Question: I am using the KineticJS library on my website, to add some functionality to an HTML5 canvas game I'm making.
I am drawing a number of images to the canvas using the library, but it's not quite drawing the images as I had hoped.
The images I'm drawing are all stored in an array, and are currently all being drawn to the canvas. However, they are all being drawn on top of each other, in the same location. This is fine in theory, since the user can drag and drop the images around the canvas, so they would be able to view them all by doing that. However, it's not particularly user friendly, since I am drawing roughly 30 images to the canvas, so for the user to have to move them all individually in order to be able to see them all at the same time is not particularly helpful.
I am using a version of the KineticJS library that I have saved locally, since there are one or two changes I wanted to make to the functionality it provided.
The function in the library that I'm using to draw the images looks like this:
'''
drawImage: function() {
var context = arguments[0];
context.save();
var a = Array.prototype.slice.call(arguments);
if(a.length === 6 || a.length === 10) {
if(a.length === 6) {
context.drawImage(a[1], a[2], a[3], a[4], a[5]);
}
else {
context.drawImage(a[1], a[2], a[3], a[4], a[5], a[6], a[7], a[8], a[9]);
}
}
context.restore();
}
'''
and this function draws all of the images on top of each other, all in the same location (top left hand corner of the canvas).
I want to edit this function, to create a 'grid' of locations at which the images in the array will be drawn. It doesn't matter if more than one image is drawn to the same grid cell, but at least there would images in more than one location.
I had tried doing this using a function I wrote- my function worked when used on its own, however when I tried to use it alongside the library, it then didn't work. So, I was wondering if I could potentially edit the drawImage function in the library, to include the code I wrote to create the 'grid' layout to draw the images to.
The function I wrote for drawing the images in a grid layout looks like this:
'''
function drawImage(imageObj) {
/* Create variables to select the array position randomly*/
var randomXPosition = function getRandomXPosition(minX, maxX){
return Math.floor(Math.random()*(maxX - minX +1)) +minX;
}
var randomYPosition = function getRandomYPosition(minY, maxY){
return Math.floor(Math.random()*(maxY - minY +1)) +minY;
}
/* Create arrays of X & Y coordinates, and select the array elements randomly for use as
coordinates at which to draw the images*/
var xPos = new Array();
xPos[0] = 10;
xPos[1] = 70;
xPos[2] = 130;
xPos[3] = 190;
xPos[4] = 250;
xPos[5] = 310;
xPos[6] = 370;
xPos[7] = 430;
xPos[8] = 490;
xPos[9] = 550;
xPos[10] = 610;
xPos[11] = 670;
xPos[12] = 730;
xPos[13] = 790;
xPos[14] = 850;
xPos[15] = 910;
var yPos = new Array();
yPos[0] = 40;
yPos[1] = 100;
yPos[2] = 160;
yPos[3] = 220;
yPos[4] = 280;
yPos[5] = 340;
yPos[6] = 400;
yPos[7] = 460;
var canvasImage = new Kinetic.Image({
image: imageObj,
width: 50,
height: 50,
/* Now select a random X & Y position from the arrays to draw the images to */
x: xPos[randomXPosition()],
y: yPos[randomYPosition()],
draggable: true
/* puts the images in random locations on the canvas
x: stage.getWidth() / 20*Math.floor(Math.random()*20),
y: stage.getHeight() / 15*Math.floor(Math.random()*8+2),
draggable: true */
});
// add cursor styling
canvasImage.on('mouseover', function() {
document.body.style.cursor = 'pointer';
});
canvasImage.on('mouseout', function() {
document.body.style.cursor = 'default';
});
imagesLayer.add(canvasImage);
}
'''
This function creates the grid layout of canvas coordinates using the X and Y positions, and then assigns a random element from the X and Y coordinate arrays to each image's X and Y values when they are drawn to the canvas- ensuring that each image is drawn on the canvas at a random location within the list of possible locations that I have determined.
What I want to know is how I can add the functionality that the function I've written provides, to the 'drawImage' function in the library?
I tried copying and pasting my code into the function in the library, so for example:
'''
drawImage: function() {
var context = arguments[0];
context.save();
var a = Array.prototype.slice.call(arguments);
if(a.length === 6 || a.length === 10) {
if(a.length === 6) {
context.drawImage(a[1], a[2], a[3], a[4], a[5]);
}
else {
context.drawImage(a[1], a[2], a[3], a[4], a[5], a[6], a[7], a[8], a[9]);
}
}
/* Create variables to select the array position randomly*/
var randomXPosition = function getRandomXPosition(minX, maxX){
return Math.floor(Math.random()*(maxX - minX +1)) +minX;
}
var randomYPosition = function getRandomYPosition(minY, maxY){
return Math.floor(Math.random()*(maxY - minY +1)) +minY;
}
/* Create arrays of X & Y coordinates, and select the array elements randomly for use as
coordinates at which to draw the images*/
var xPos = new Array();
xPos[0] = 10;
xPos[1] = 70;
xPos[2] = 130;
xPos[3] = 190;
xPos[4] = 250;
xPos[5] = 310;
xPos[6] = 370;
xPos[7] = 430;
xPos[8] = 490;
xPos[9] = 550;
xPos[10] = 610;
xPos[11] = 670;
xPos[12] = 730;
xPos[13] = 790;
xPos[14] = 850;
xPos[15] = 910;
var yPos = new Array();
yPos[0] = 40;
yPos[1] = 100;
yPos[2] = 160;
yPos[3] = 220;
yPos[4] = 280;
yPos[5] = 340;
yPos[6] = 400;
yPos[7] = 460;
var canvasImage = new Kinetic.Image({
image: imageObj,
width: 50,
height: 50,
/* Now select a random X & Y position from the arrays to draw the images to */
x: xPos[randomXPosition()],
y: yPos[randomYPosition()],
draggable: true
/* puts the images in random locations on the canvas
x: stage.getWidth() / 20*Math.floor(Math.random()*20),
y: stage.getHeight() / 15*Math.floor(Math.random()*8+2),
draggable: true */
});
// add cursor styling
canvasImage.on('mouseover', function() {
document.body.style.cursor = 'pointer';
});
canvasImage.on('mouseout', function() {
document.body.style.cursor = 'default';
});
imagesLayer.add(canvasImage);
context.restore();
}
'''
But when viewing the page in the browser after doing this, the canvas no longer appears on the page, and I'm given the console error: "ReferenceError: imageObj is not defined" on the line 'image: imageObj,'.
I can't figure out why this is, or how to fix it. Does anyone have any suggestions?
I've tried editing the code as suggested, and the drawImage function now looks like this:
'''
drawImage: function() {
var context = arguments[0];
context.save();
var a = Array.prototype.slice.call(arguments);
/*Create the arrays to hold the grid coordinates I want to use */
/* Create variables to select the array position randomly*/
var randomXPosition = function getRandomXPosition(minX, maxX){
return Math.floor(Math.random()*(maxX - minX +1)) +minX;
}
var randomYPosition = function getRandomYPosition(minY, maxY){
return Math.floor(Math.random()*(maxY - minY +1)) +minY;
}
/* Create arrays of X & Y coordinates, and select the array elements randomly for use as
coordinates at which to draw the images*/
var xPos = new Array();
xPos[0] = 10;
xPos[1] = 70;
xPos[2] = 130;
xPos[3] = 190;
xPos[4] = 250;
xPos[5] = 310;
xPos[6] = 370;
xPos[7] = 430;
xPos[8] = 490;
xPos[9] = 550;
xPos[10] = 610;
xPos[11] = 670;
xPos[12] = 730;
xPos[13] = 790;
xPos[14] = 850;
xPos[15] = 910;
var yPos = new Array();
yPos[0] = 40;
yPos[1] = 100;
yPos[2] = 160;
yPos[3] = 220;
yPos[4] = 280;
yPos[5] = 340;
yPos[6] = 400;
yPos[7] = 460;
var canvasImage = new Kinetic.Image({
image: a[1],
width: 50,
height: 50,
x: xPos[randomXPosition()],
y: yPos[randomYPosition()],
draggable: true
});
canvasImage.on('mouseover', function(){/*Define any handlers I want*/});
imagesLayer.add(canvasImage);
}
'''
However, although the canvas is now displayed, the images are not- there is a square 'outline' where the images were previously appearing (when they were all being drawn to the one location), so I assume that's the images, but they're not displaying as images- just a square, and they're still all in the same location.
When I try to drag and drop the square around the canvas (assuming that it is an image), everything else that has been drawn to the canvas moves with the image, and it has all become very slow and unresponsive.
For example, here's a screenshot of my page:

Is there something I've done wrong with how I edited the code?
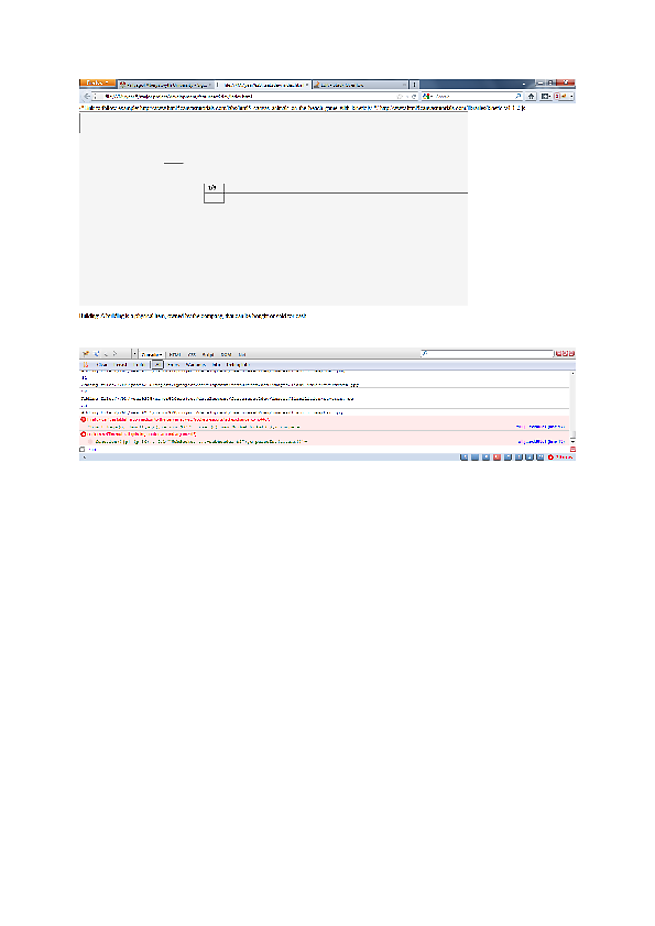
Answer: Your error is caused by the fact that imageObj, the javascript object you are referencing, is not defined anywhere in your code (that you have shown).
Notes:
'''
var canvasImage = new Kinetic.Image({
image: imageObj, // <--- imageObj needs to be created somewhere, it is expecting something like: var imageObj = new Image();
width: 50,
height: 50,
x: xPos[randomXPosition()],
y: yPos[randomYPosition()],
draggable: true
});
'''
Now, for the fix:
You need to reference wherever your images are stored; an array?
'''
var canvasImage = new Kinetic.Image({
image: a[0],
width: 50,
height: 50,
x: xPos[randomXPosition()],
y: yPos[randomYPosition()],
draggable: true
});
'''
This is your function:
'''
drawImage: function() {
var context = arguments[0];
context.save();
var a = Array.prototype.slice.call(arguments);
if(a.length === 6 || a.length === 10) {
if(a.length === 6) {
context.drawImage(a[1], a[2], a[3], a[4], a[5]); //a[1] contains the image object reference
}
else {
context.drawImage(a[1], a[2], a[3], a[4], a[5], a[6], a[7], a[8], a[9]);
}
}
context.restore();
}
'''
try:
'''
drawImage: function() {
var context = arguments[0];
context.save();
var a = Array.prototype.slice.call(arguments);
var randomSpot = randomGridPosition();
var canvasImage = new Kinetic.Image({
image: a[1],
width: 50,
height: 50,
x: randomSpot.x,
y: randomSpot.y,
draggable: true
});
canvasImage.on('mouseover', function(){/*define any handlers you want*/};
layer.add(canvasImage); //or whatever your layer is called
}
'''
Random Grid Position:
'''
function randomGridPosition(){ //10x10 grid
var width= .9*stage.getWidth()/10;
var height= .9*stage.getHeight()/10;
var randomX = Math.floor(10*Math.random()*width); //select random x position dependent on width
var randomY = Math.floor(10*Math.random()*height); //select random y position dependent on height
return {x: randomX, y: randomY};
}
'''